Aerial crown-view tile of a tropical tree (Barro Colorado Island, Panama), acquired 20250915:
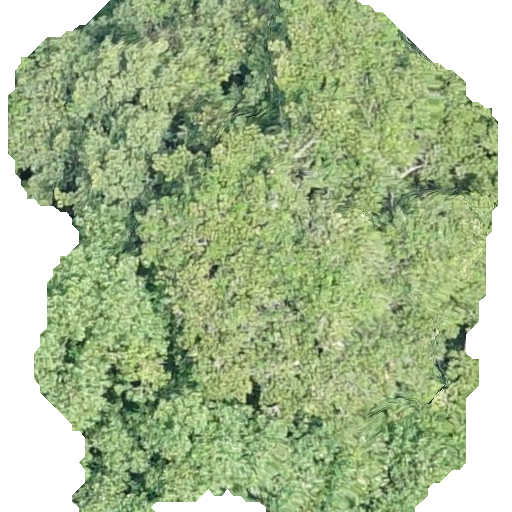
Species: Sterculia apetala
GBIF accepted scientific name: Sterculia apetala
Crown area: 319.292 m²